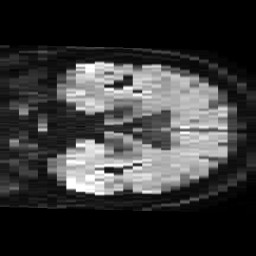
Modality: TRACE
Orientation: coronal
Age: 67
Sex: male
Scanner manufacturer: philips
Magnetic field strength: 3 T
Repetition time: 4.261 s
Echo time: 0.06024 s